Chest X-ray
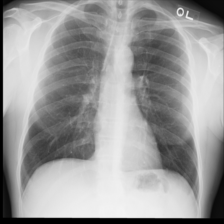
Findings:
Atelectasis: negative
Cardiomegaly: negative
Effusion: negative
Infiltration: negative
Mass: negative
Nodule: negative
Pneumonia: negative
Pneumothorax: negative
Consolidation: negative
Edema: negative
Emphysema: negative
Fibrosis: negative
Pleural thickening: negative
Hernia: negative